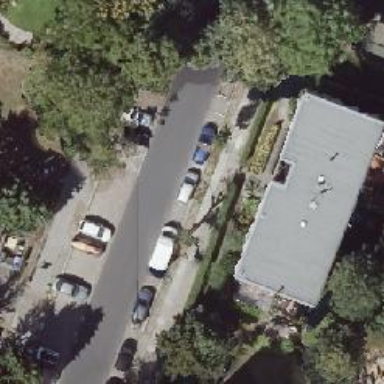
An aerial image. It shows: Residential road with asphalt surface and sidewalks on both sides. There is parallel parking on the right side of the street and perpendicular parking on the left side.